Aerial crown-view tile of a tropical tree (Barro Colorado Island, Panama), acquired 20250915:
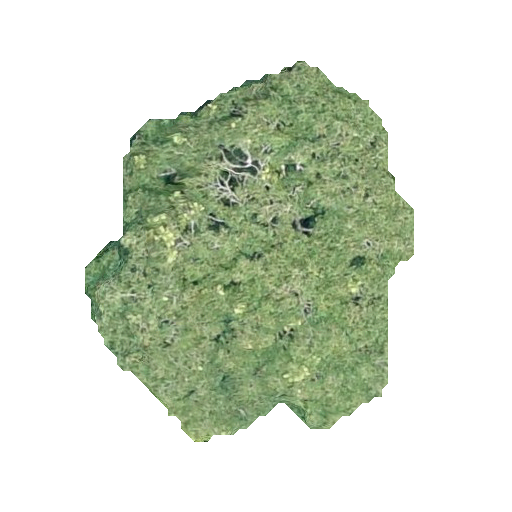
Species: Dipteryx oleifera
GBIF accepted scientific name: Dipteryx oleifera
Crown area: 126.814 m²